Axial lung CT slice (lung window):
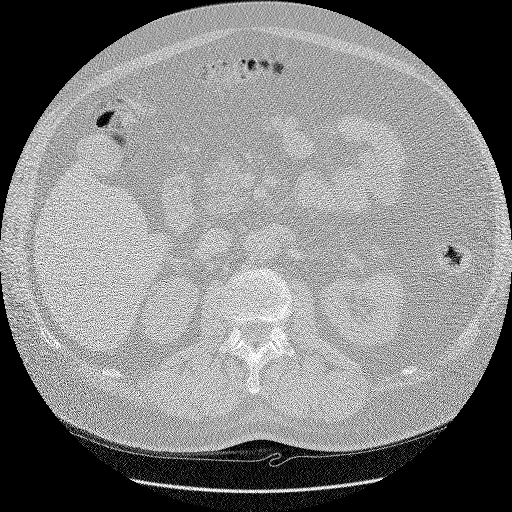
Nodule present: no